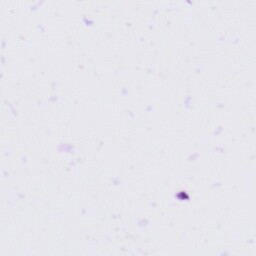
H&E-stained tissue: Tonsil